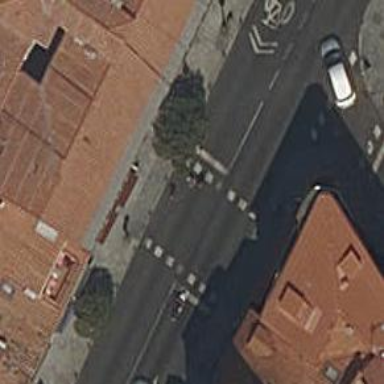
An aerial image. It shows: Zebra crossing with traffic signals. The crossing is marked by traffic lights.